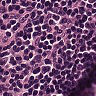
Metastatic tissue present: no